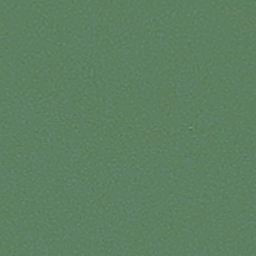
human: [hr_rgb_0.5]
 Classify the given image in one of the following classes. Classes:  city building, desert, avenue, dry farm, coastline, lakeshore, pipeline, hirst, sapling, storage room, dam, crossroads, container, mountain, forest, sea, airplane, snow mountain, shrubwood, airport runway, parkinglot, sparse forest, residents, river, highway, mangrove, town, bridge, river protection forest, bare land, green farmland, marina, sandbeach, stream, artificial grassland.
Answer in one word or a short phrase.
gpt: sea